Field crop: tomato
Growth stage: 1
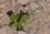
Species: portulaca